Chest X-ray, AP view. Patient: 65 years old, sex M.
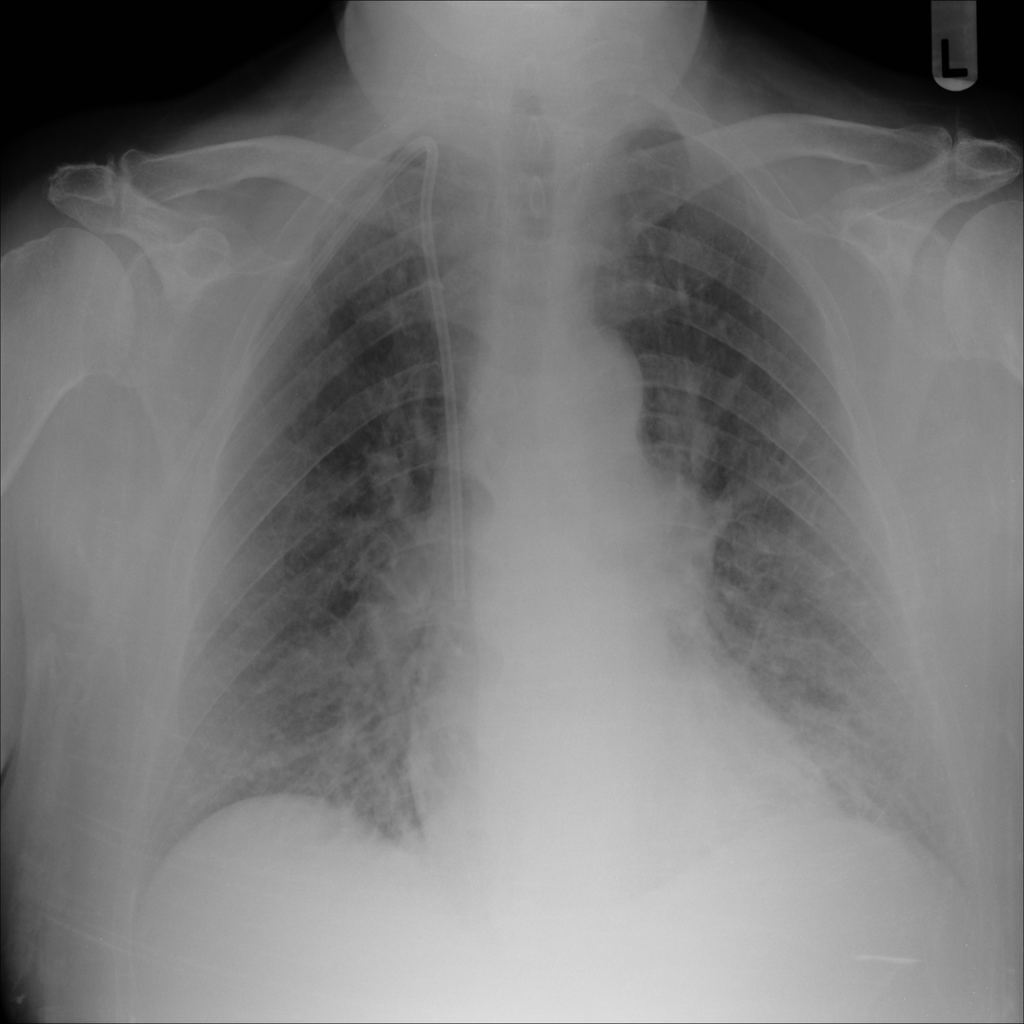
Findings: Edema, Infiltration, Mass